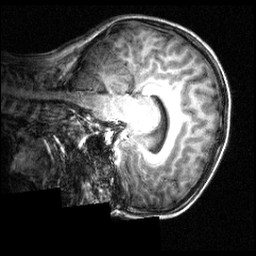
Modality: T1w
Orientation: sagittal
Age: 12
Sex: male
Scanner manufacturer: siemens
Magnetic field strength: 3.951 T
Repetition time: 1.5 s
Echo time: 0.00335 s